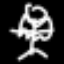
Label: angel